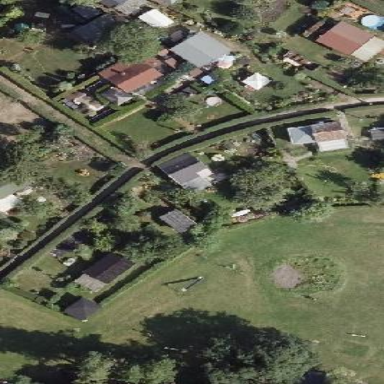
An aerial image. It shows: Plot within allotments.